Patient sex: M
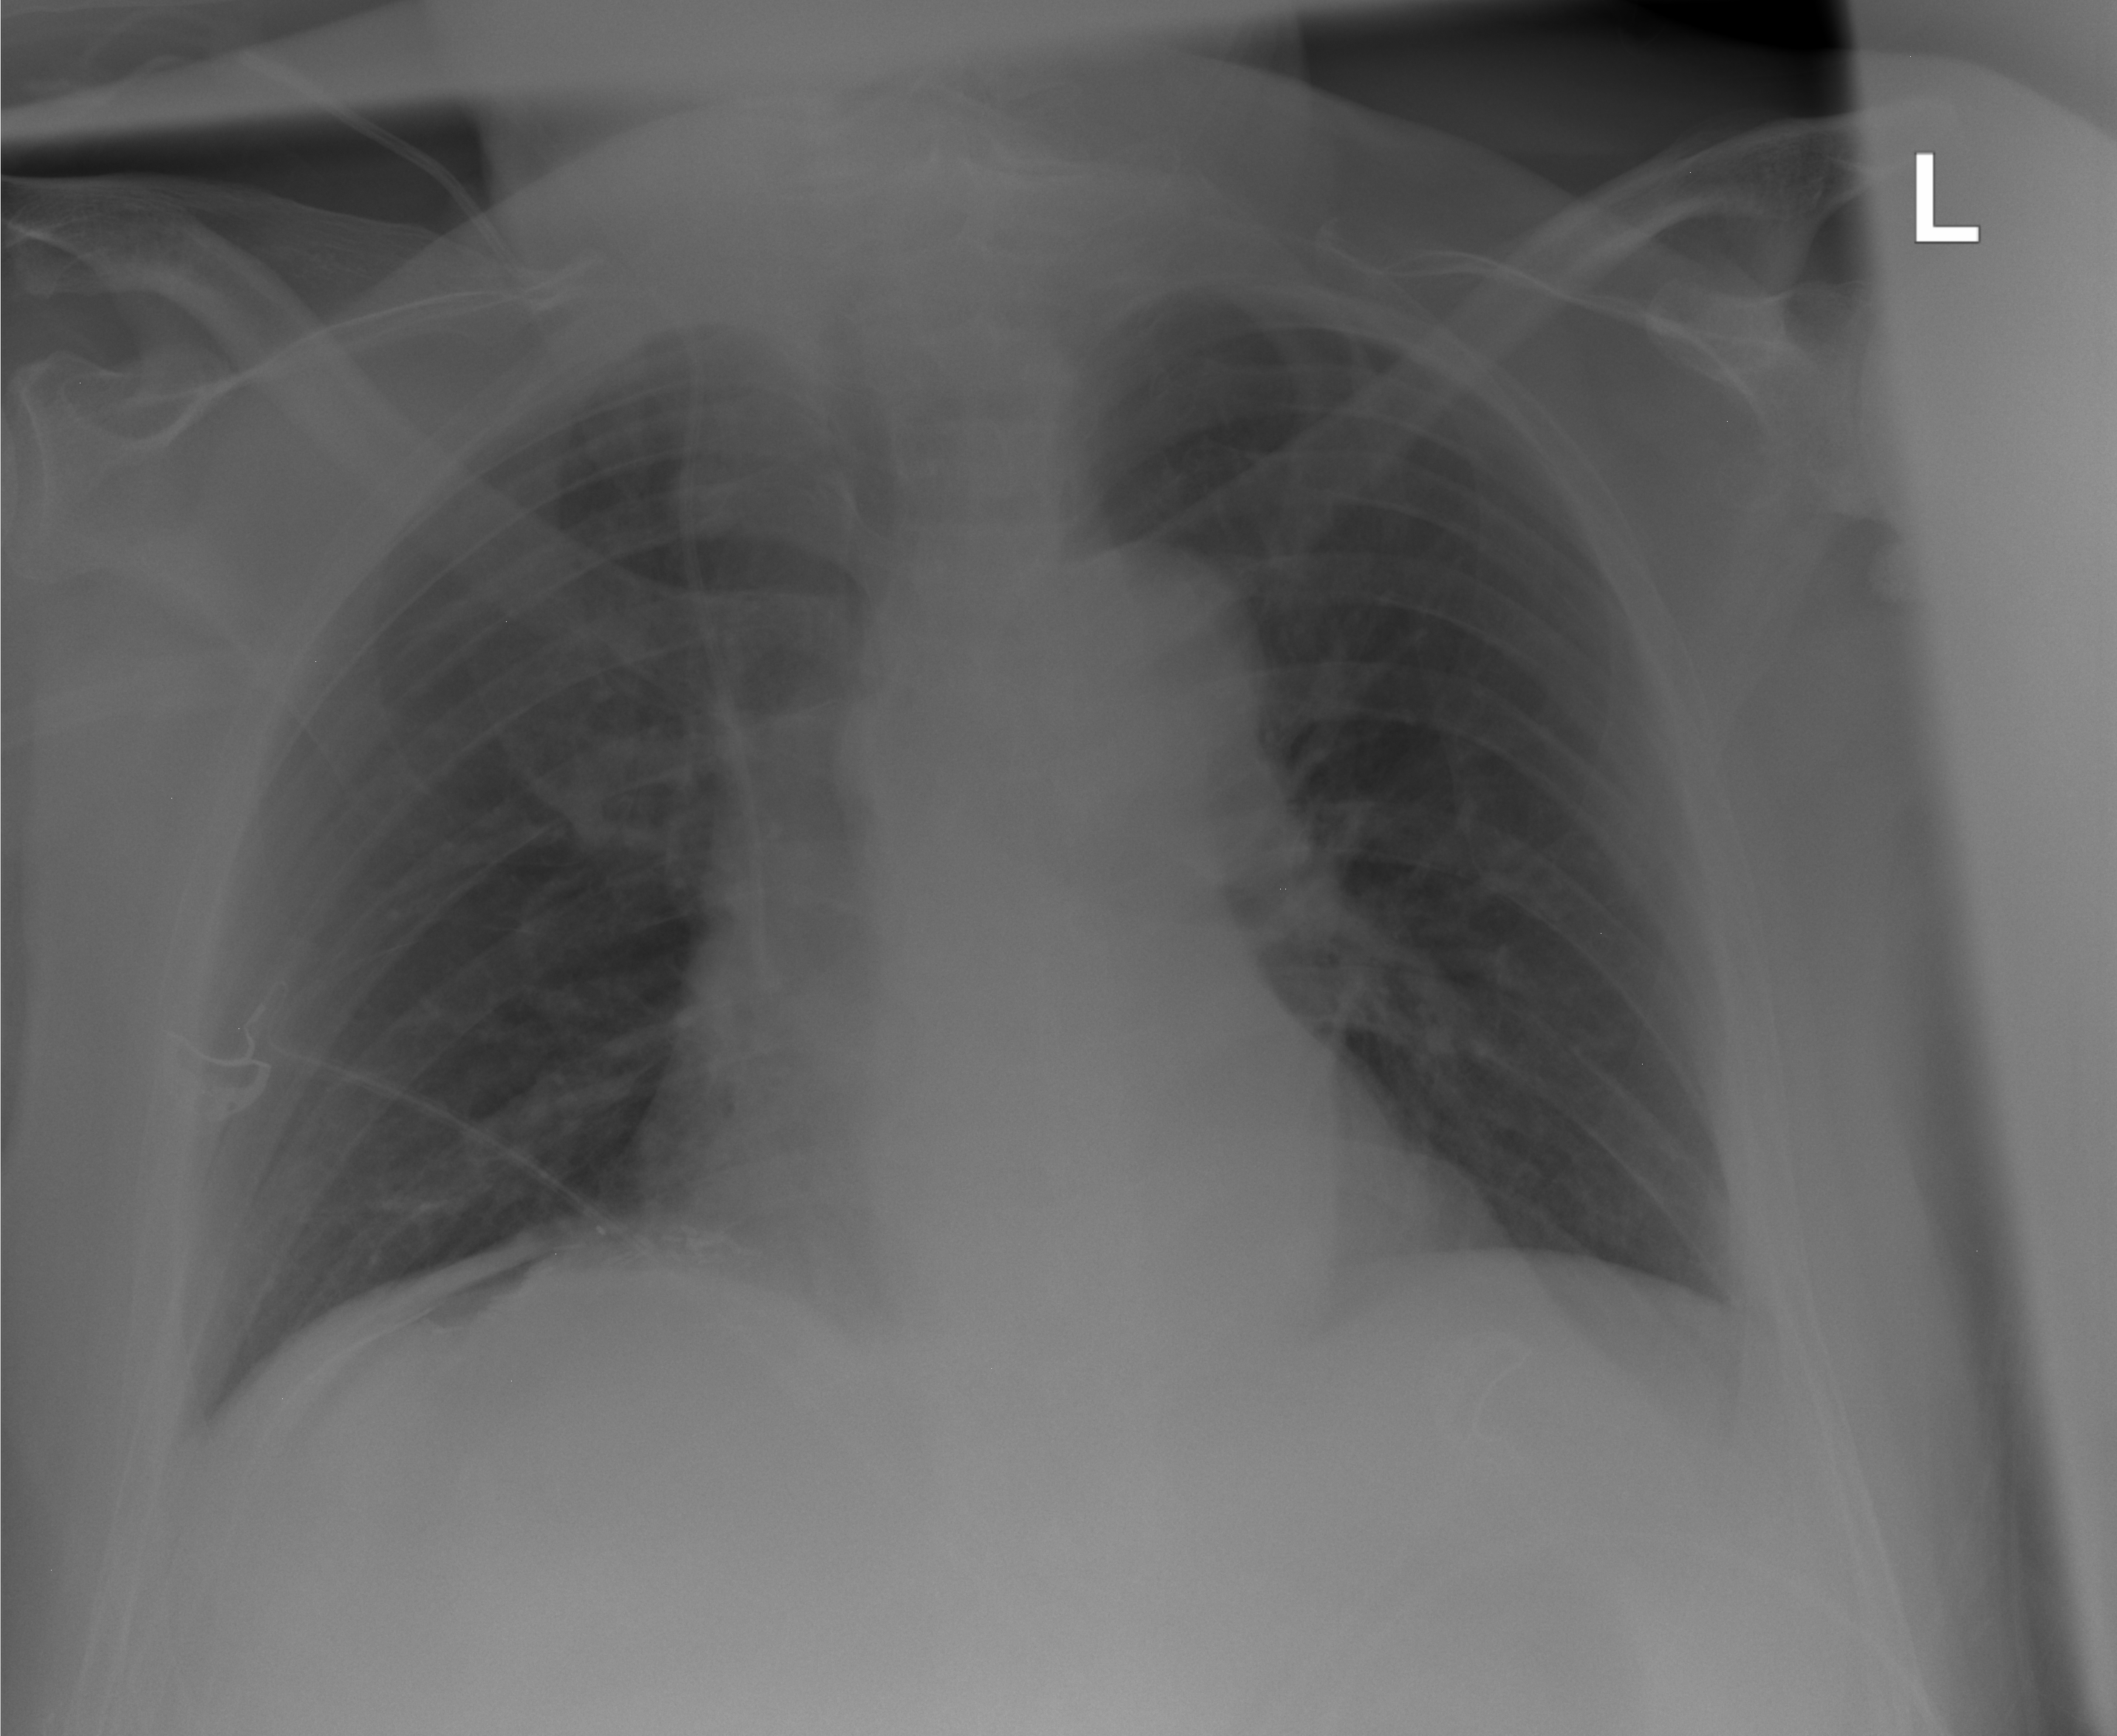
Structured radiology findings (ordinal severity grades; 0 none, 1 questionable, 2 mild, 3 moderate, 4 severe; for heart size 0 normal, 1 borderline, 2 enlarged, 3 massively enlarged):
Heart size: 2
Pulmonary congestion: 1
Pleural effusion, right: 0
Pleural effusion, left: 0
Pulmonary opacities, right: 0
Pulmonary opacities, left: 0
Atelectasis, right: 0
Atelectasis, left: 0